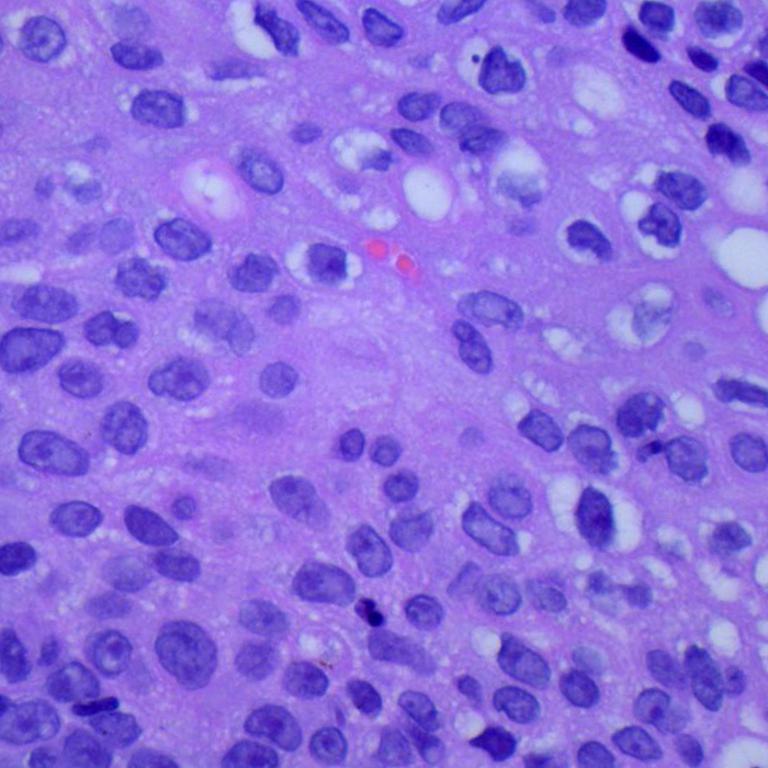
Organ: lung
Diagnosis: squamous carcinomas